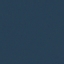
Land use / land cover class: SeaLake